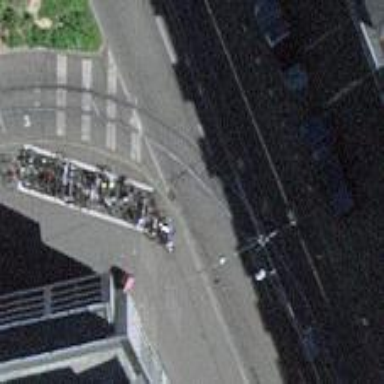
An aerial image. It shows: Tram level crossing on railway.